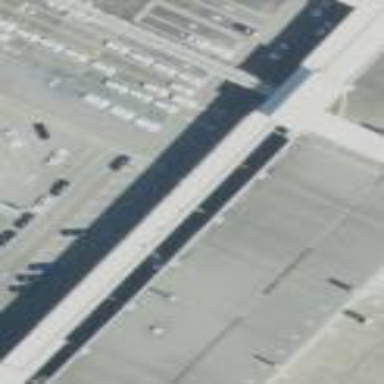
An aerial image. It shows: Building located on pedestrian bridge.